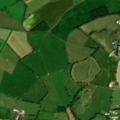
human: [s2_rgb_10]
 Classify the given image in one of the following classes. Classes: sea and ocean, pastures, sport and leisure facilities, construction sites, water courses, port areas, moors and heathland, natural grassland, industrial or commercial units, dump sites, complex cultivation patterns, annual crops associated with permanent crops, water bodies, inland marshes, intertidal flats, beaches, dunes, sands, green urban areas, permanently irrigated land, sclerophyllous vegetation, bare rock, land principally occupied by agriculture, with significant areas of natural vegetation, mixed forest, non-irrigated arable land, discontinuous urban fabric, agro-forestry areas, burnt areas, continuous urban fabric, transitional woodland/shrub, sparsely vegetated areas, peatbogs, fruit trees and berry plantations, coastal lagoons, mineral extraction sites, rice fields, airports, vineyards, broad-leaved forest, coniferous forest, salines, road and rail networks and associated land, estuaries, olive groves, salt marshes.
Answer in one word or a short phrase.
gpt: non-irrigated arable land, pastures